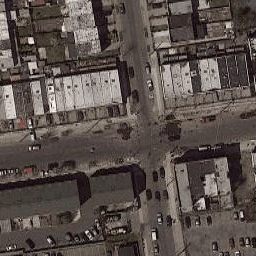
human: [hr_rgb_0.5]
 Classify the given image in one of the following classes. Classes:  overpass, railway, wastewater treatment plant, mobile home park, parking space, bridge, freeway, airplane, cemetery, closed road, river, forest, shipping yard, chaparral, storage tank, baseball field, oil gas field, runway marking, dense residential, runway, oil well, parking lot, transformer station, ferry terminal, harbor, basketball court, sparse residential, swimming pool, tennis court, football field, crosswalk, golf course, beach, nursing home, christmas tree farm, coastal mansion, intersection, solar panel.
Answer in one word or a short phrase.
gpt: intersection